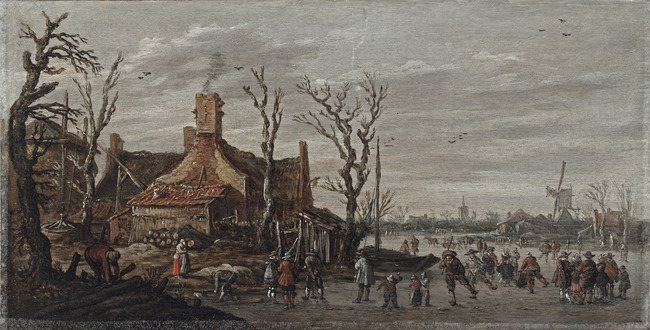
Title: Winter landscape with figures on the ice near a cottage
Artist: Jan van Goyen
Earliest date: 1620
Latest date: 1623
Genre: painting
Iconography: Pomander
Keywords: winter landscape, river, farm, chimney, smoke (material), hay barrack, mill, bare tree, tree trunk, shore (landform), sailboat, cartwheel, skating (activity), kolf game